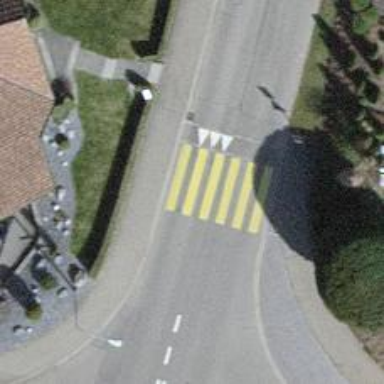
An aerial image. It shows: Uncontrolled zebra crossing with notable zebra markings.